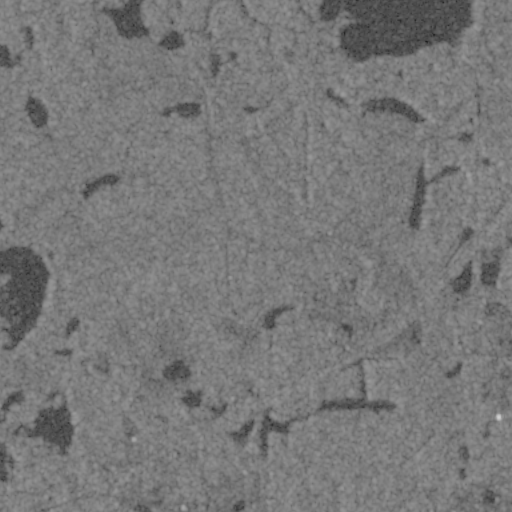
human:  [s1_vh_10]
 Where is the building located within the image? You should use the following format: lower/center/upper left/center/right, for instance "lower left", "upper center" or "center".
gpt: The building is located in the upper left of the image.
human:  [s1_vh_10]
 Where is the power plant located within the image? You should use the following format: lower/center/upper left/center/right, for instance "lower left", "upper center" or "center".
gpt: There is no power plant in the image.

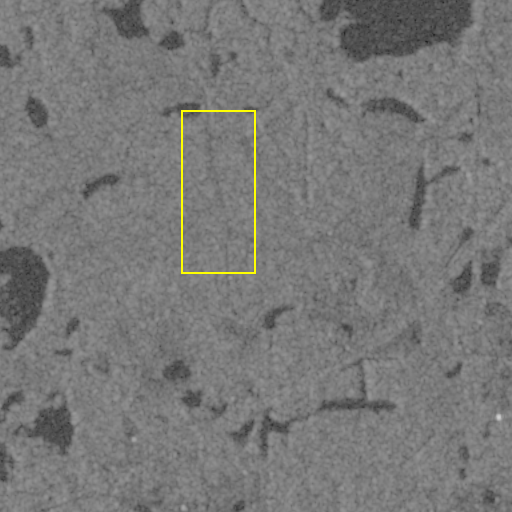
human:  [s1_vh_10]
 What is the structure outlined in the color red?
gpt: There is no red outline.
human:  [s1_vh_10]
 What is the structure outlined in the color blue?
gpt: There is no structure outlined in blue.